Question: While using XCUI test framework, i am unable to record/identify the iPhone/iPad search bar for iOS 13 version devices/simulators.This is working fine in iOS 12 version devices.
This is the code i am trying "springBoard.searchFields.firstMatch" but it is not working in iOS 13 devices/simulators.
Anybody faced this issue?

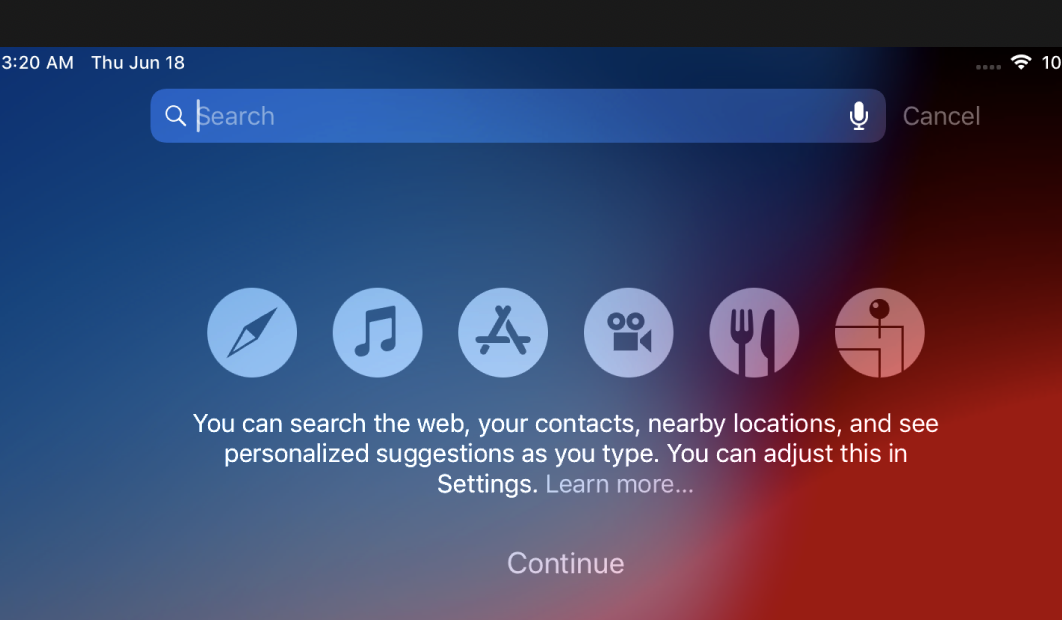
Answer: This search field is a part of the Spotlight application. This code works fine on iOS 13 Simulator.
'''
import XCTest
import XCTApps
class spotlight: XCTestCase {
func testSpotlight13() {
let springboard = XCTApps.springboard.app
let spotlight = XCTApps.spotlight.app
springboard.swipeDown()
spotlight.textFields["SpotlightSearchField"].typeText("Hello, Mrudula")
spotlight.buttons["Cancel"].tap()
}
}
'''
P.S. grab XCTApps here <URL>